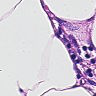
Metastatic tissue present: no